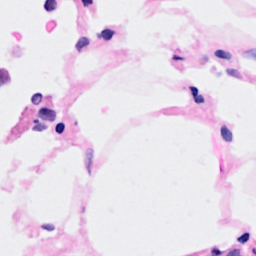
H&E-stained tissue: Breast